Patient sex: M
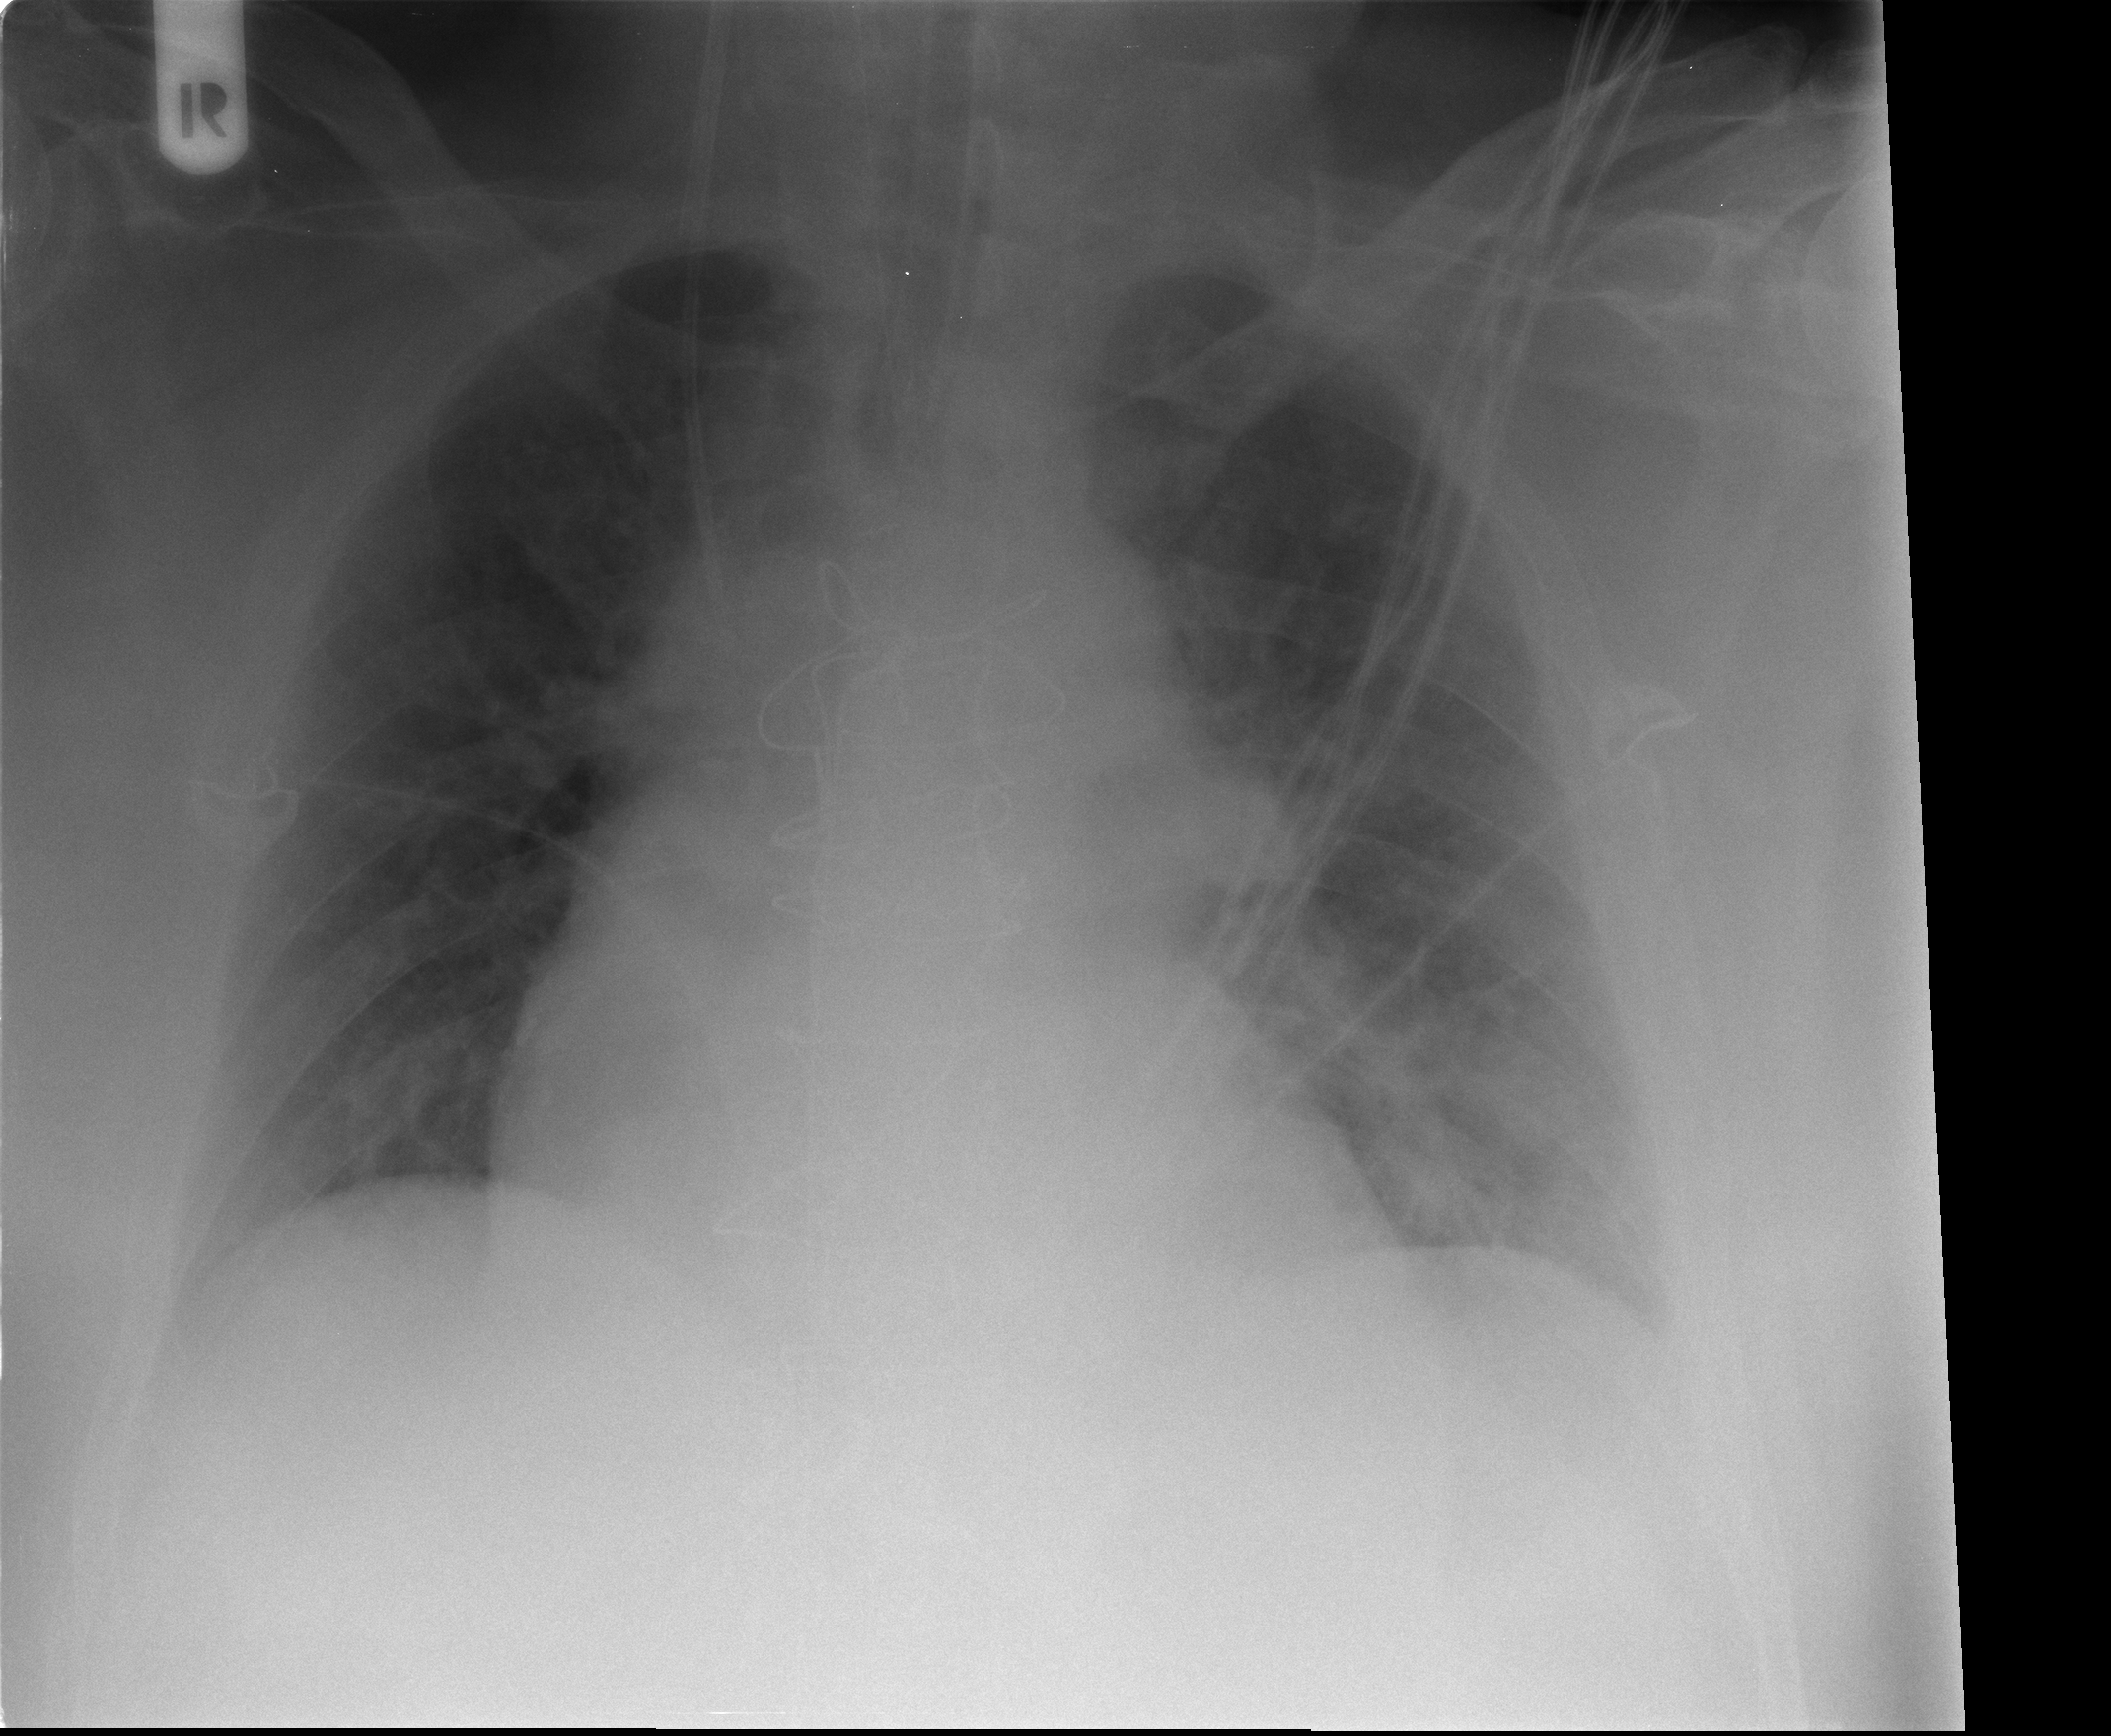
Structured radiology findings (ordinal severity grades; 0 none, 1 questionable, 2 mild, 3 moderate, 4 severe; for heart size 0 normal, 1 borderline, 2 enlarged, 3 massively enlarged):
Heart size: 0
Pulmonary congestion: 0
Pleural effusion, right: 0
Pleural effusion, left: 0
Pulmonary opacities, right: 0
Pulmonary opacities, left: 2
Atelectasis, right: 0
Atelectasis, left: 1